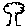
Label: tree